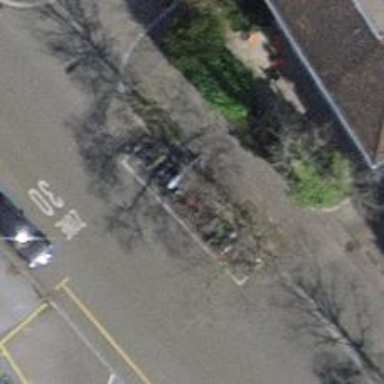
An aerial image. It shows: Bicycle parking area with stands available.